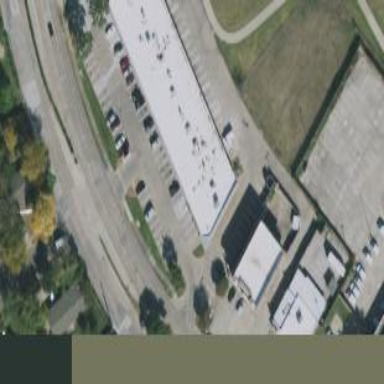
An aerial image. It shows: Flat roof retail building.